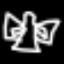
Label: angel